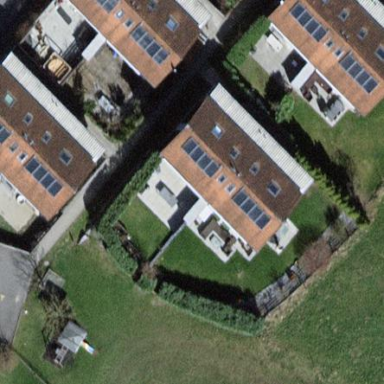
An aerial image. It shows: Semidetached house.